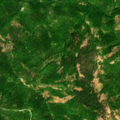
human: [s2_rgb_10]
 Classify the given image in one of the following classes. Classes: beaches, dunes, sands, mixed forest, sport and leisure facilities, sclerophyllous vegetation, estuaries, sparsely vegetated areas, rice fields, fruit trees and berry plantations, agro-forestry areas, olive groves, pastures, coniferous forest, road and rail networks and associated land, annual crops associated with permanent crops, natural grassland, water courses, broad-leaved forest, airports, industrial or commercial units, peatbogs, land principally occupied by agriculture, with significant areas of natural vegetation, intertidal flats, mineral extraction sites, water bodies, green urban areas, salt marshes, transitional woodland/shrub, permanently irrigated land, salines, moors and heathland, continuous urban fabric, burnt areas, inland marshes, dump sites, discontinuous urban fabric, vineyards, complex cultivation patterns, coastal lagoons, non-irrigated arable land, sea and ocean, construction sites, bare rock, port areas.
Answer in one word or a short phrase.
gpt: complex cultivation patterns, land principally occupied by agriculture, with significant areas of natural vegetation, broad-leaved forest, coniferous forest, transitional woodland/shrub